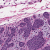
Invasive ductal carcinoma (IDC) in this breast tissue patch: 0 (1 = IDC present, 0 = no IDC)